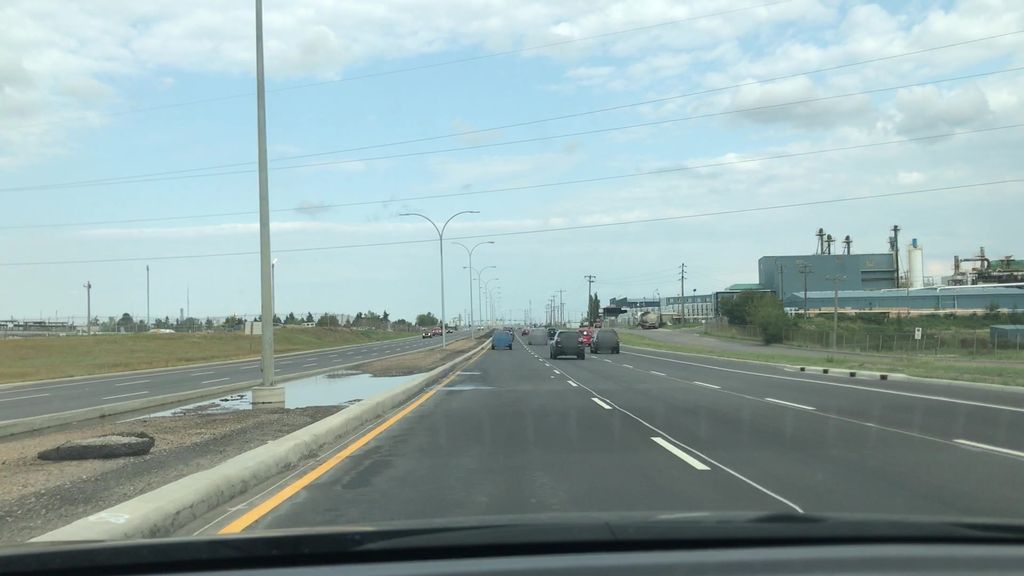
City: edmonton